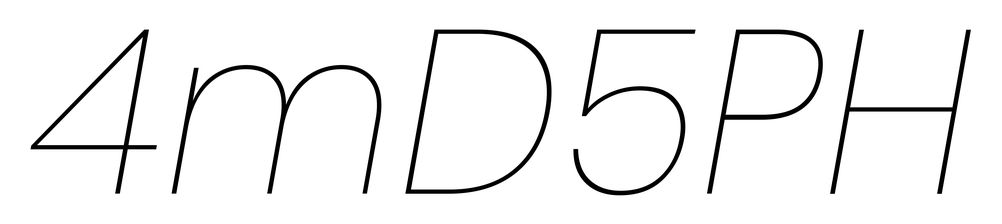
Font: Poppins-ThinItalic